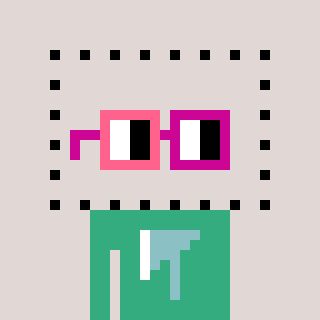
a pixel art character with square pink and red glasses, a void-shaped head and a teal-colored body on a warm background